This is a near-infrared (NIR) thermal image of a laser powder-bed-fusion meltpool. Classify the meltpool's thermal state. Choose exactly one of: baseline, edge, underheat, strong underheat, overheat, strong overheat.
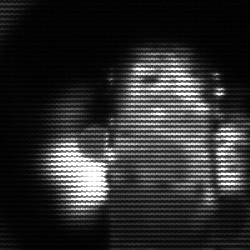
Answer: strong underheat